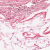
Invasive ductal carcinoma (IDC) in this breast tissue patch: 0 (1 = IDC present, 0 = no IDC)